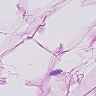
Metastatic tissue present: no